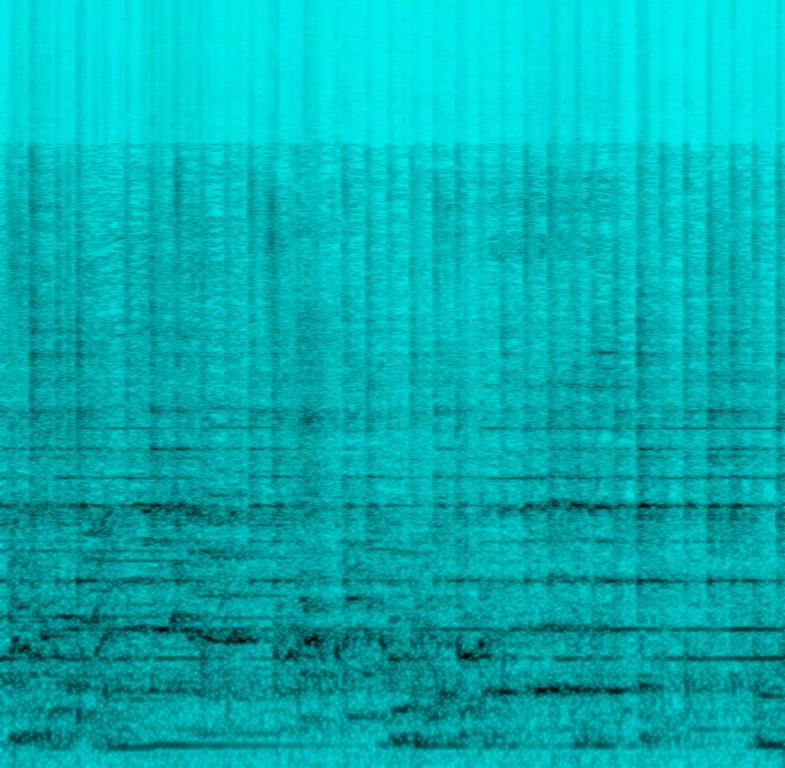
This is a live performance of a Hindustani classical music piece. There is a male vocalist singing passionately in the lead. The melody is being played by a gentle harmonium tune. The rhythmic background is provided by the tabla percussion. The atmosphere is vibrant. This piece could be used in the soundtrack of a movie with a North Indian setting.